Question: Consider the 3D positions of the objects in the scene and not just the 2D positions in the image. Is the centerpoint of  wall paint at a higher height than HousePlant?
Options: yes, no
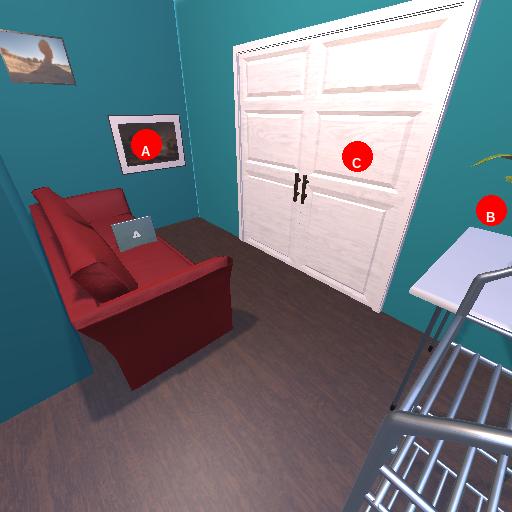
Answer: yes